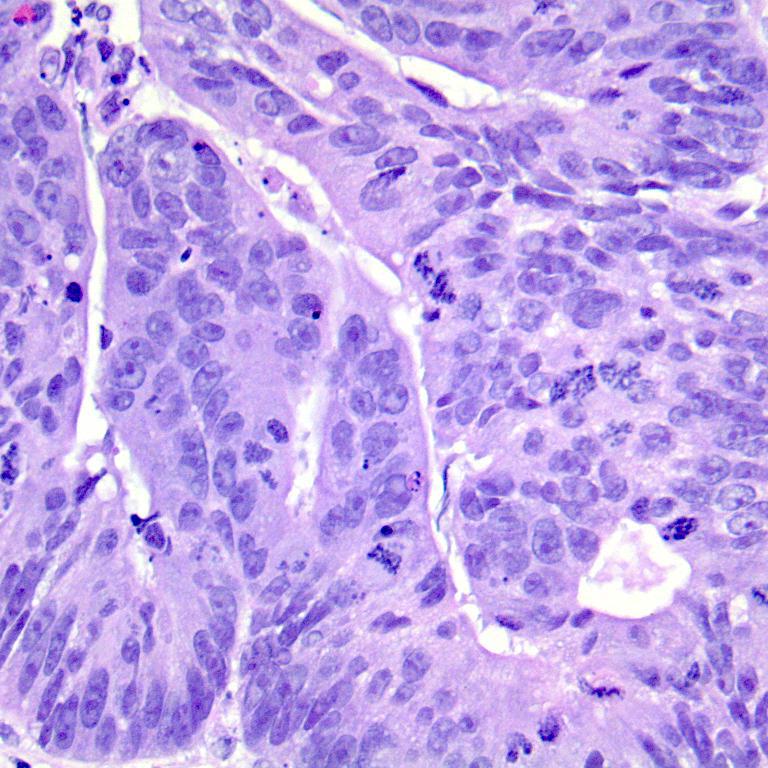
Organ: colon
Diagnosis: adenocarcinomas